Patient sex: M
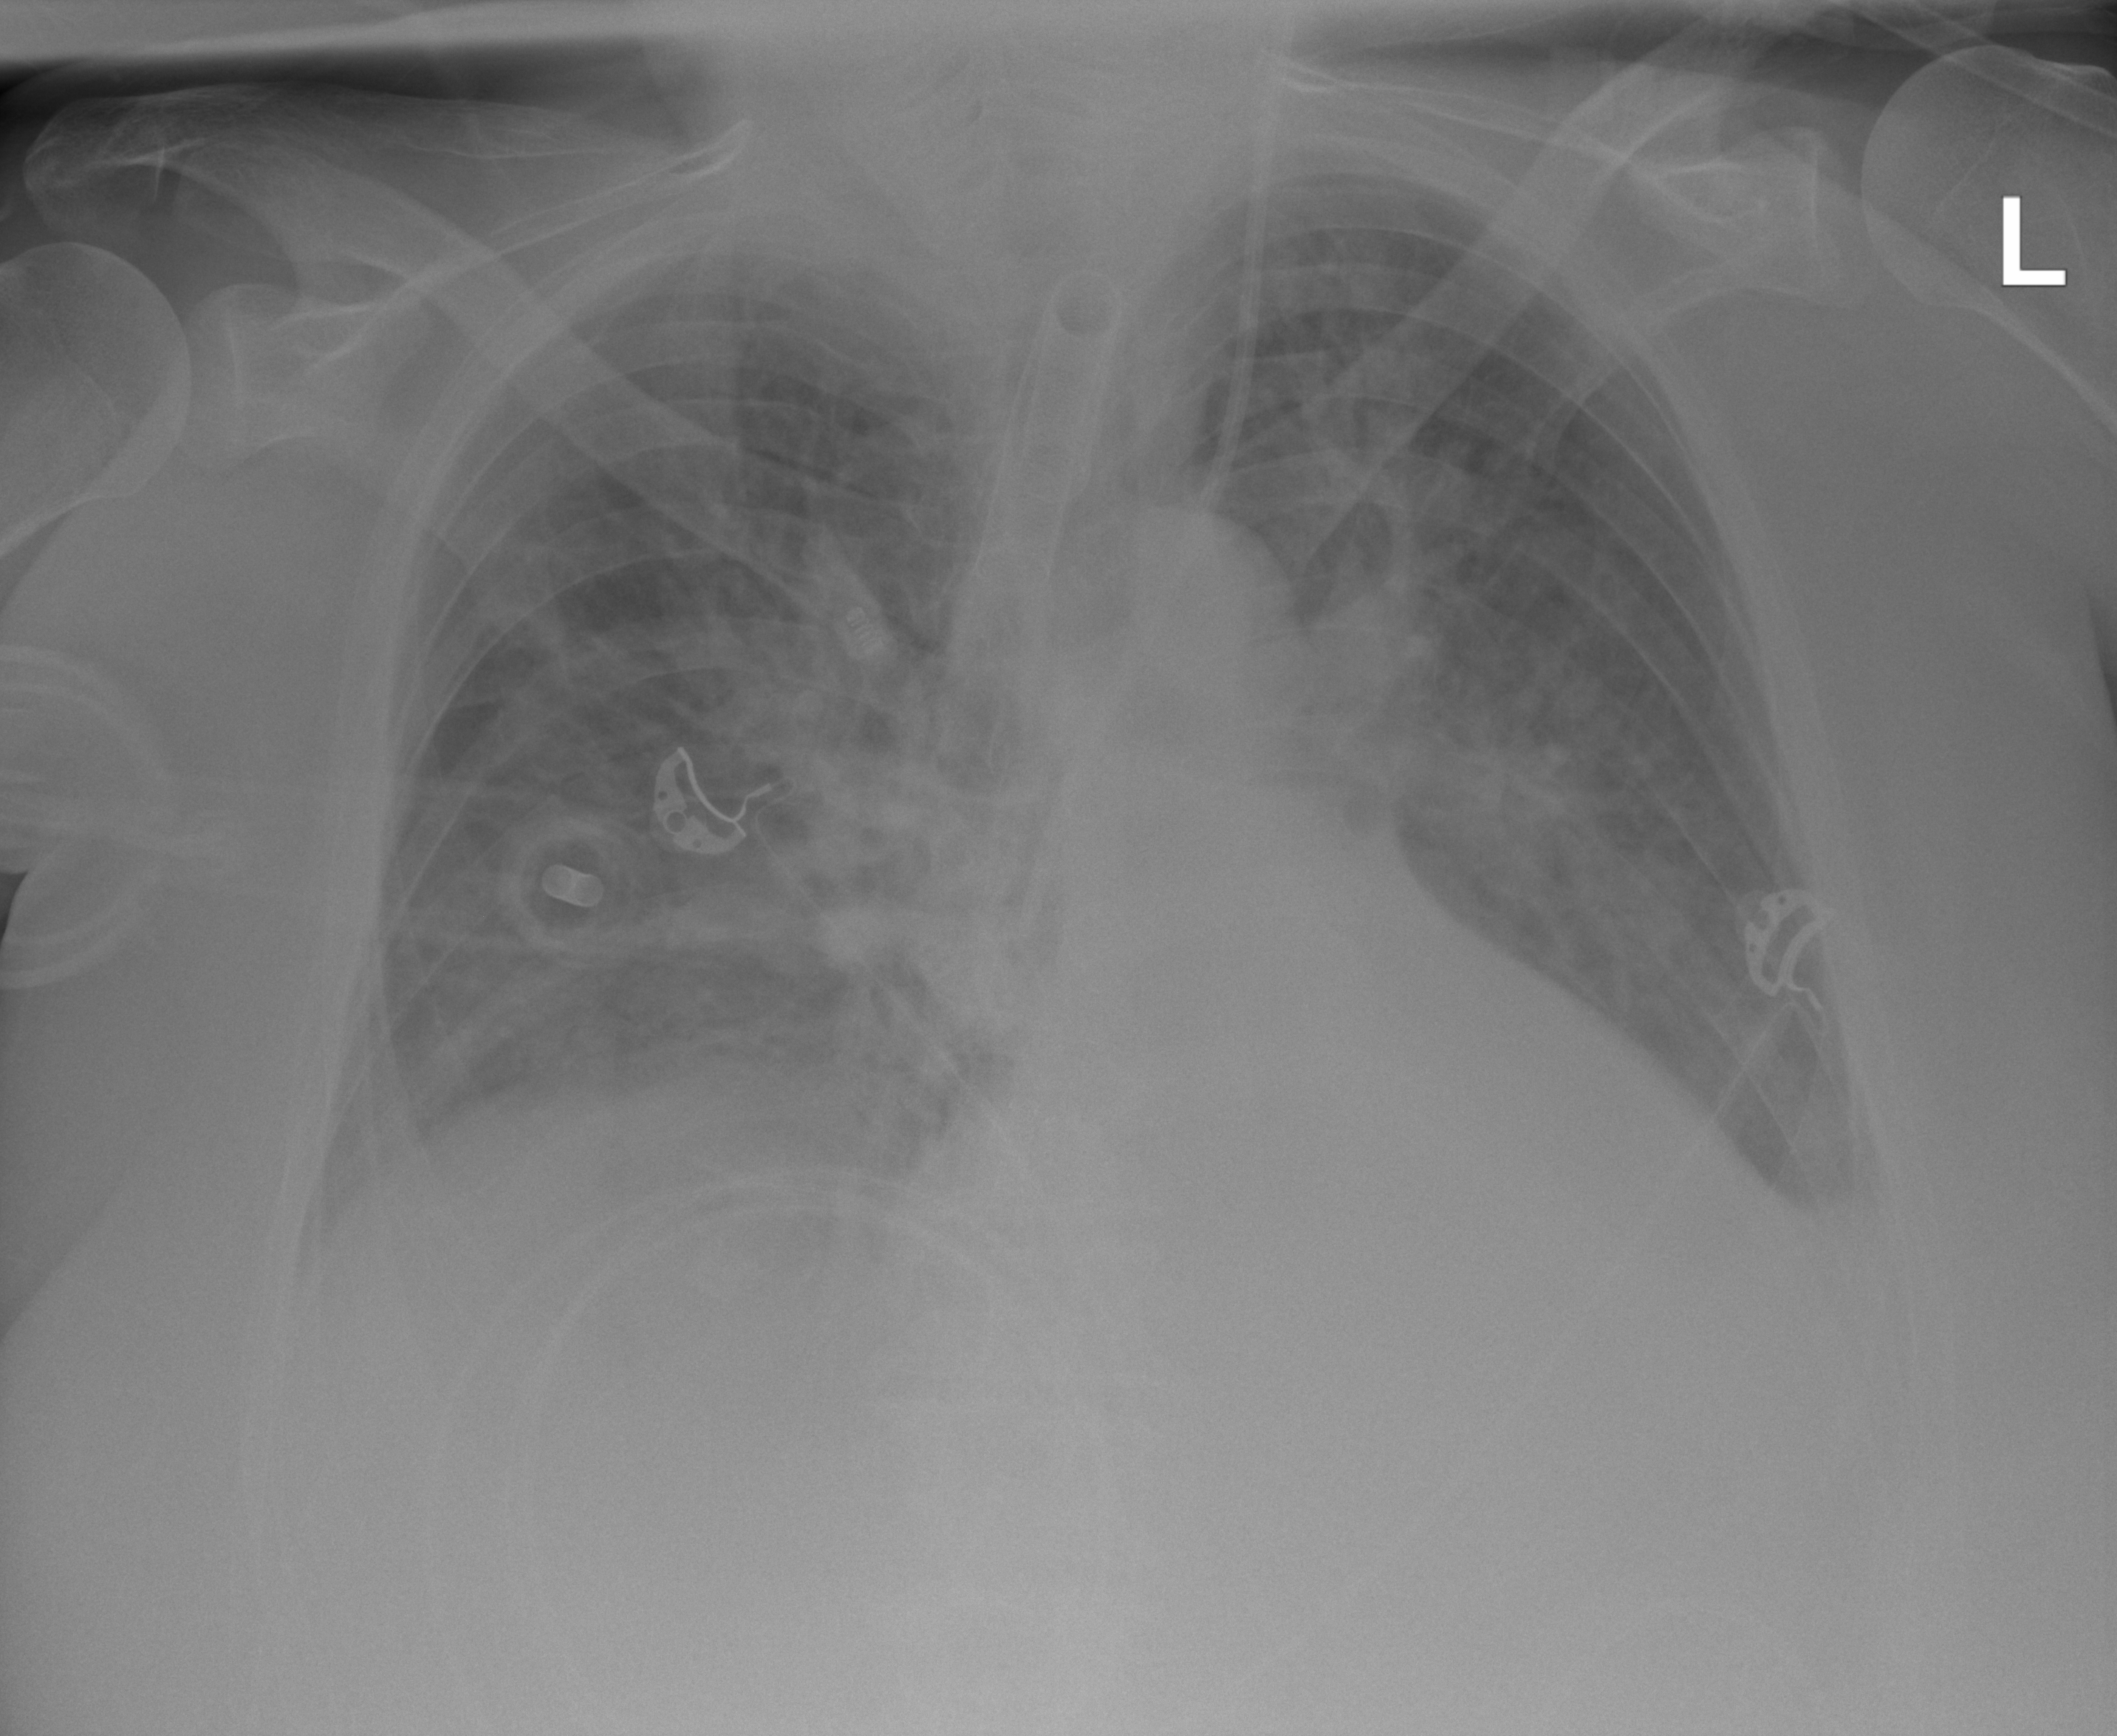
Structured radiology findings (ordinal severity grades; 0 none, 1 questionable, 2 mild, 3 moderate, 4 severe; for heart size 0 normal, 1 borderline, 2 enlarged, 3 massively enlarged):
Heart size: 1
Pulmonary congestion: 2
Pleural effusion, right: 0
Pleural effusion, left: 2
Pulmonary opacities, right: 2
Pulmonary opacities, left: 2
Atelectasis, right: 2
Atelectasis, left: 2